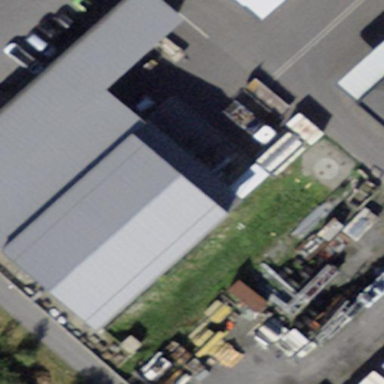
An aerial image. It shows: Industrial building.